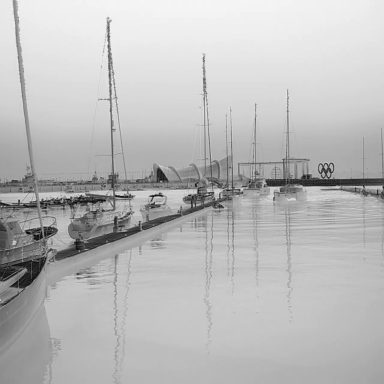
There are seven sailboats in the infrared image.